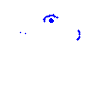
Particle: electron